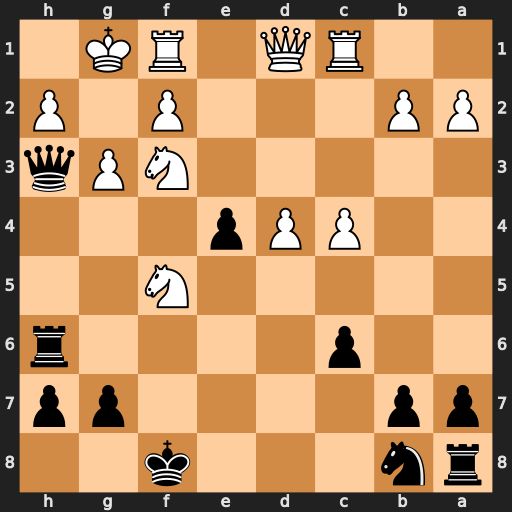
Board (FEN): rn3k2/pp4pp/2p4r/5N2/2PPp3/5NPq/PP3P1P/2RQ1RK1
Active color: b
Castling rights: -
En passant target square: -
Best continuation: exf3 Nh4 Rxh4 Qxf3+ Kg8